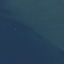
Label: SeaLake